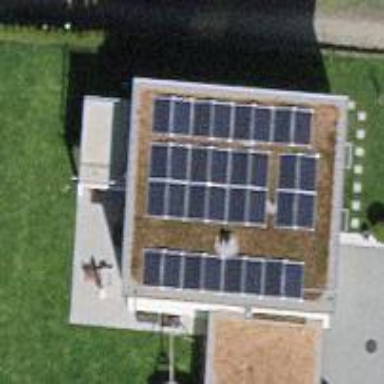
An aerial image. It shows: Solar photovoltaic panel generator.